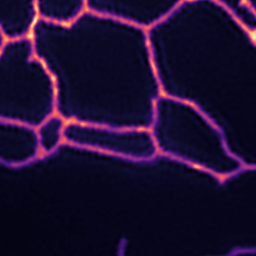
Label: Super-resolution ER image